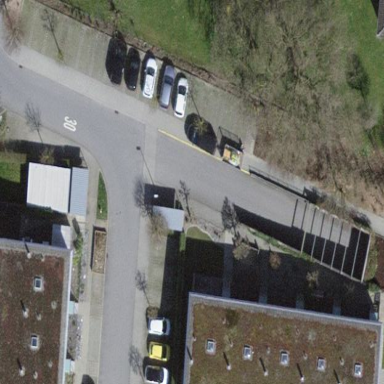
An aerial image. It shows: Street side parking area.